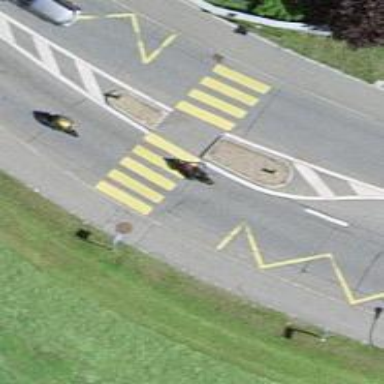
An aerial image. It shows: Zebra crossing with pedestrian island.